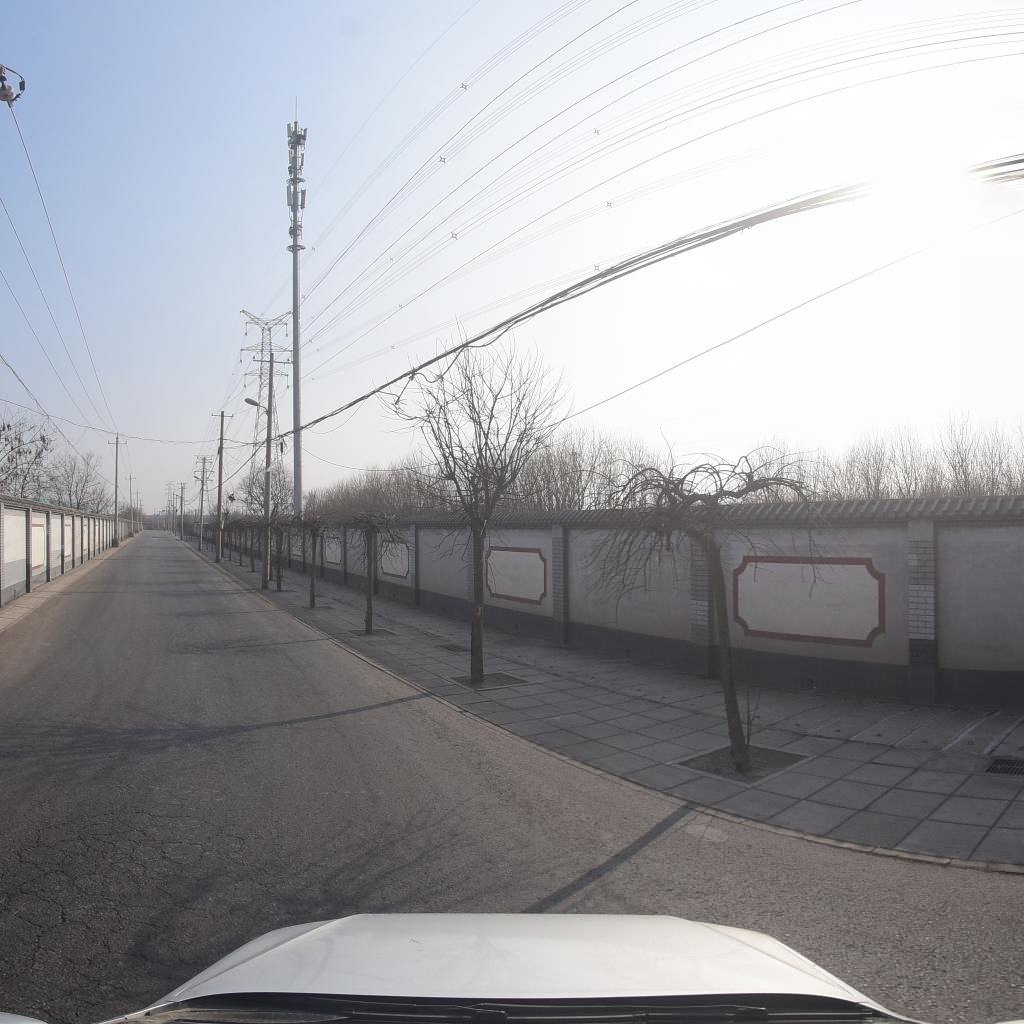
Region: Fengtai
Road damage annotations: alligator crack